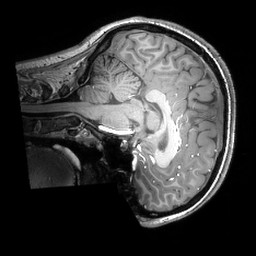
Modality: T1w
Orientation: sagittal
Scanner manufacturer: philips
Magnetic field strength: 7 T
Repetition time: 0.008 s
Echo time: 0.001974 s